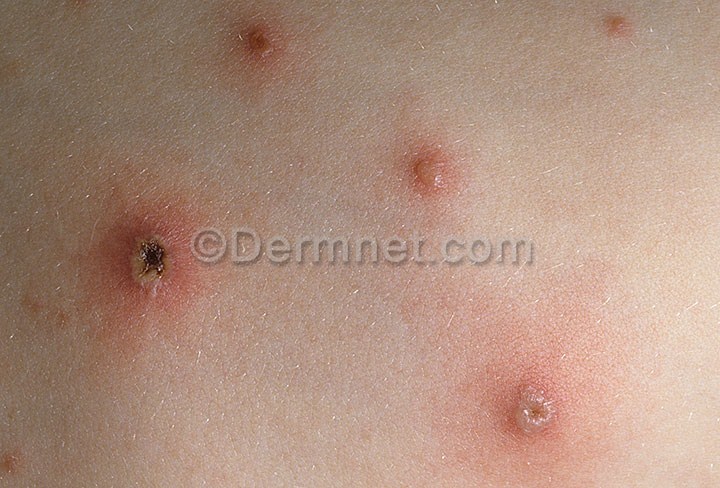
Disease: Warts Molluscum and other Viral Infections